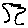
Label: tree